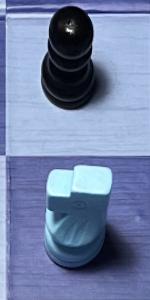
Label: Knight_White